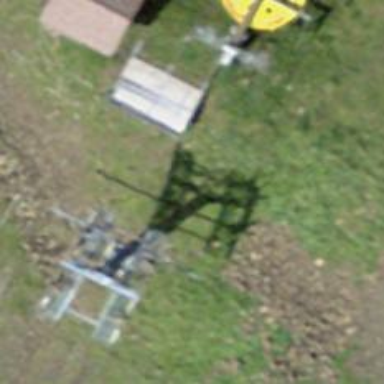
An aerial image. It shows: Pylon used for aerialway.